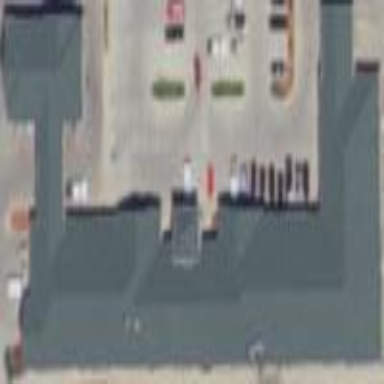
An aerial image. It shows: Commercial building.